Question: I want to recreate this tutorial flow:
So I have the following main layout:
'''
<LinearLayout
xmlns:android="http://schemas.android.com/apk/res/android"
android:layout_width="match_parent"
android:layout_height="match_parent"
android:orientation="vertical">
<android.support.v4.view.ViewPager
android:id="@+id/tutorial_pager"
android:layout_width="match_parent"
android:layout_height="0dp"
android:layout_weight="1"/>
<LinearLayout
android:layout_width="match_parent"
android:layout_height="wrap_content"
android:padding="@dimen/tutorial_pairing_padding">
<Button
android:id="@+id/left"
style="@style/TutorialButtonOutline"
android:layout_width="100sp"
android:layout_height="wrap_content"
android:layout_margin="0dp"
android:text="@string/skip"/>
<com.viewpagerindicator.CirclePageIndicator
android:id="@+id/tutorial_indicator"
android:layout_width="0dp"
android:layout_height="wrap_content"
android:layout_gravity="center"
android:layout_weight="1"/>
<Button
android:id="@+id/right"
style="@style/TutorialButton"
android:layout_width="100sp"
android:layout_height="wrap_content"
android:layout_margin="0dp"
android:text="@string/next"/>
</LinearLayout>
</LinearLayout>
'''
In java, it's pretty straigtforward 'Activity' based on 'AppCompatActivity' which initializes 'ViewPager' and sets 'FragmentPagerAdapter'. The 'FragmentPagerAdapter' adapter looks like this:
'''
class TutorialMonitoringPageAdapter extends FragmentPagerAdapter {
TutorialMonitoringPageAdapter(final FragmentManager fm) {
super(fm);
}
@Override
public Fragment getItem(final int position) {
switch (position) {
case 0:
return new FragmentTutorialMonitoring1();
case 1:
return new FragmentTutorialMonitoring2();
case 2:
return new FragmentTutorialMonitoring3();
default:
return null;
}
}
@Override
public int getCount() {
return 3;
}
}
'''
The 'FragmentTutorialMonitoringN' classes just inflates the following layouts:
'''
<ScrollView
xmlns:android="http://schemas.android.com/apk/res/android"
xmlns:app="http://schemas.android.com/apk/res-auto"
android:layout_width="match_parent"
android:layout_height="match_parent"
android:fillViewport="true">
<LinearLayout
android:layout_width="match_parent"
android:layout_height="wrap_content"
android:layout_gravity="center"
android:gravity="center"
android:orientation="vertical"
android:paddingLeft="@dimen/tutorial_pairing_padding"
android:paddingRight="@dimen/tutorial_pairing_padding">
<TextView
android:layout_width="wrap_content"
android:layout_height="wrap_content"
android:gravity="center"
android:text="@string/monit_tutor_first_title"
android:textAppearance="@style/Base.TextAppearance.AppCompat.Large"/>
<ImageView
android:layout_width="match_parent"
android:layout_height="wrap_content"
app:srcCompat="@drawable/child_monitoring1"/>
<TextView
android:layout_width="wrap_content"
android:layout_height="wrap_content"
android:gravity="center"
android:text="@string/monit_tutor_first_text"
android:textAppearance="@style/Base.TextAppearance.AppCompat.Medium"/>
</LinearLayout>
</ScrollView>
'''
But when I launch the app, the topmost text is hidden behind the ActionBar and the scrolling is all weird (it "hides" behind the buttons). See it on video:
<URL>
What am I doing wrong?
I tried:
- 'fillViewport''ScrollView'- 'ScrollView'- 'ViewPager''layout_height'
And nothing changed much.
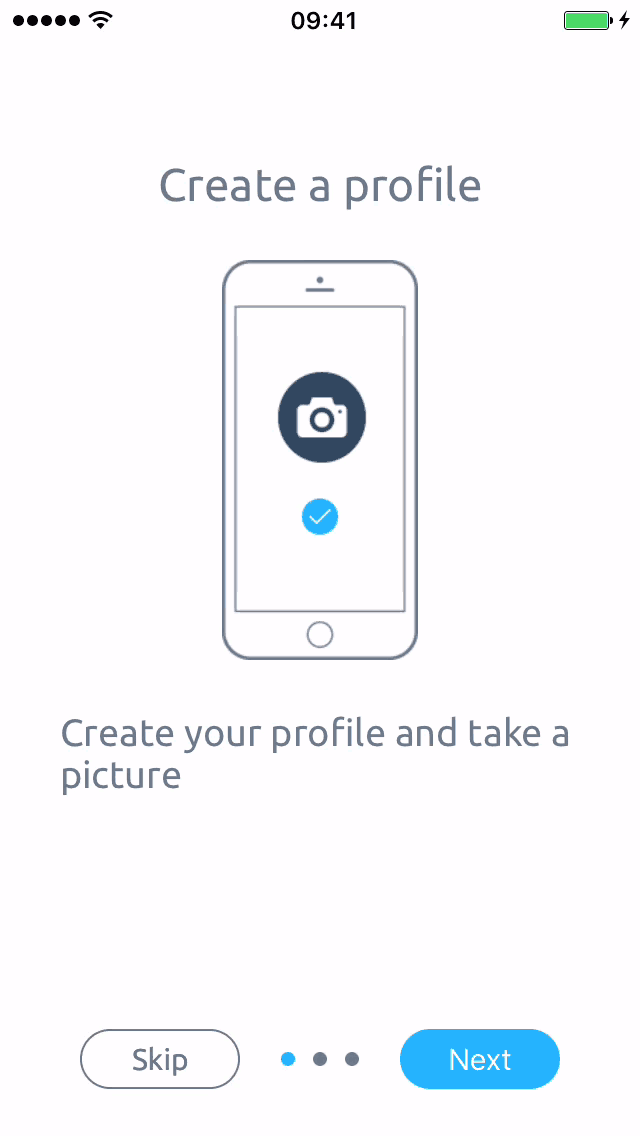
Answer: Removing 'layout_gravity' from 'ScrollView''s child fixes the issue.